Question: I have a DIV container which position is absolute and I'm having a draggable DIV with a textbox inside that DIV and now I need the textbox X and Y position.
As I do not want the browsers position to be set and I need to set the DIV position (0,0)
Whenever I drag the draggable div in the main DIV container I need the texbox position as of now if I drag and drop I get the browsers X and Y position
This is what I mean?

Here is my code:
'''
<script type="text/javascript">
$(function () {
$('.innercontainer').draggable({
containment: '#maincontainer',
cursor: 'move',
snap: '#content',
stop: function () {
var offset = $(this).offset();
var xPos = offset.left;
var yPos = offset.top;
$('#posX').text('X: ' + xPos);
$('#posY').text('Y: ' + yPos);
}
})
.resizable();
});
</script>
'''
Here is my container:
'''
<div id="maincontainer">
<div class="innercontainer">
<asp:TextBox ID="TextBox1" TextMode="MultiLine"></asp:TextBox>
</div>
</div>
'''
These are my labels where I'm showing the positions:
'''
<asp:Label ID="posX" runat="server" Width="80px">X:</asp:Label>
<asp:Label ID="posY" runat="server" Width="80px">Y:</asp:Label>
'''
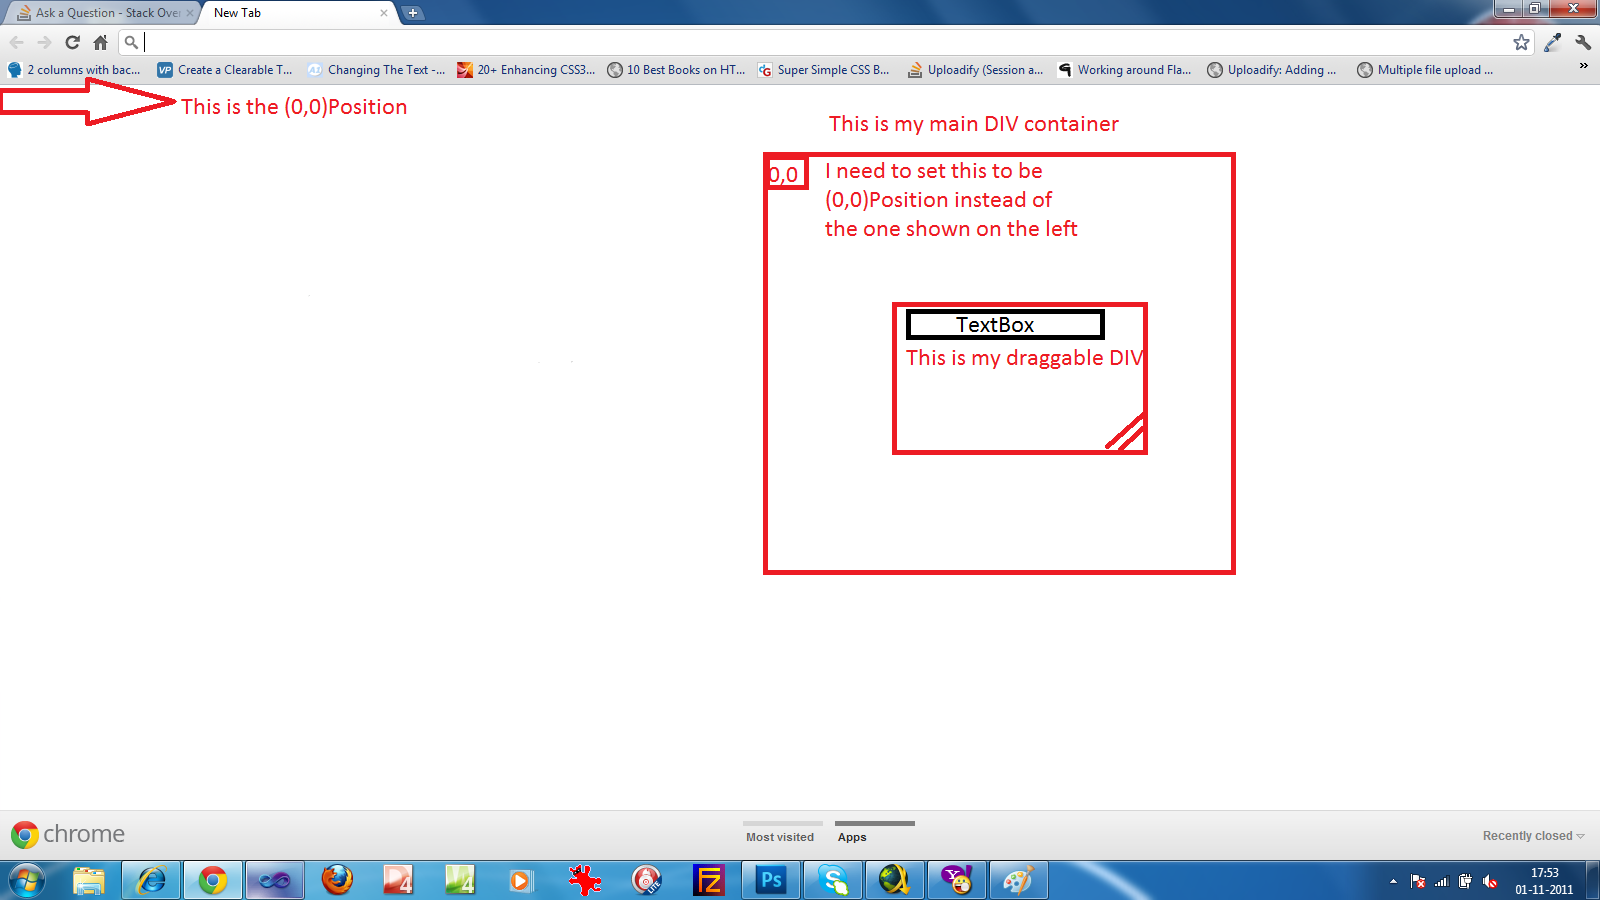
Answer: If you need the input's position relative to the '#maincontainer' div, you can do some simple math:
'''
var containerPos = $('#maincontainer').offset();
var inputPos = $('.innercontainer input').offset();
relativeOffset = {
top: inputPos.top - containerPos.top,
left: inputPos.left - containerPos.left };
$('#posX').text('X: ' + relativeOffset.left);
$('#posY').text('Y: ' + relativeOffset.top);
'''